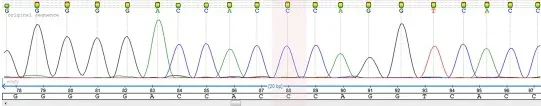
Electropherogram of the novel IL12RB1 predicted loss-of-function genotype confirmed by Sanger sequencing. The area shaded in pink indicates the homozygous Trp7Ter predicted loss-of-function genotype for the SNP variant rs150172855 (c.21G>A/p. Trp7Ter/TGG. TGA) identified in Cases 2, 3, and 4. As exemplified here with Case 1, the parents of all four cases were heterozygous carriers. The stop-gain mutation is located in exon 1 within the predicted coding region of the signal peptide. Shown are the sequencing traces for the forward strand of DNA.
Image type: electrography (ekg)